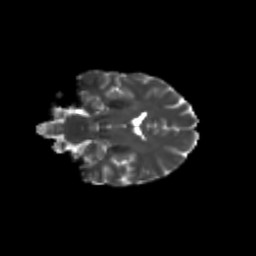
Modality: T2w
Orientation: coronal
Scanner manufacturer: siemens
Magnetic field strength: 3 T
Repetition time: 9.2 s
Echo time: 0.084 s